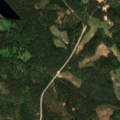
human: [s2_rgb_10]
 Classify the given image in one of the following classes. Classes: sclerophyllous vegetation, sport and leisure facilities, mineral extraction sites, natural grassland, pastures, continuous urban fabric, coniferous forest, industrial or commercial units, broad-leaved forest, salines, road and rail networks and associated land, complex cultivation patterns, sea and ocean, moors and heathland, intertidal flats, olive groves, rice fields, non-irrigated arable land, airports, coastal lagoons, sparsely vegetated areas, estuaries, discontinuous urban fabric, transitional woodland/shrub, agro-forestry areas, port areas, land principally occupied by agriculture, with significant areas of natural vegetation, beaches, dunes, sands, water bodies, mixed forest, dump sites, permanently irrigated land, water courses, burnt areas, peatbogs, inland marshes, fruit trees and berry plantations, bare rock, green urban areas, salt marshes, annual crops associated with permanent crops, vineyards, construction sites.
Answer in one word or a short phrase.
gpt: land principally occupied by agriculture, with significant areas of natural vegetation, coniferous forest, mixed forest